Question: I've recently upgraded to R# 7.1 and I'm having this problem where the 'To Property With Backing Field' action displaces my backing fields and moves them to the top of the class.
Example:
: Define an auto property:
'''
public class MyClass
{
//... Lots of members here
public int MyNewProperty {get;set;} // <- Create auto Property
}
'''
: ReSharper's "To Property With Backing Field"

'''
public class MyClass
{
//... Lots of members here
private int _myNewProperty; // <- Backing field immediately above property
public int MyNewProperty
{
get
{
return _myNewProperty;
}
set
{
_myNewProperty = value;
}
}
}
'''
'''
public class MyClass
{
private int _myNewProperty; // <- Backing field on top of the class
//... Lots of members here
public int MyNewProperty
{
get
{
return _myNewProperty;
}
set
{
_myNewProperty = value;
}
}
}
'''
I've already been playing with 'Type Members Layout' configuration by commenting the "instance fields" part, like this:
'''
<!--instance fields-->
<!--<Entry>
<Match>
<And>
<Kind Is="field"/>
<Not>
<Static/>
</Not>
</And>
</Match>
<Sort>
<Readonly/>
<Name/>
</Sort>
</Entry>-->
'''
But I still get the same behavior.
How can I prevent this behavior and revert it to the V6.X one?
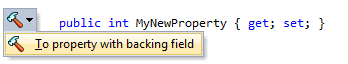
Answer: <URL> is the comment
in Russian from JetBrains developer. The article is devoted to R# 8 release. He said that placing private fields together at the beginning is much more common use case than placing it near property. He advised to open ticket in their feedback system. Moreover, he said that maybe they introduce such setting in version 8.1.
In short, it is not possible now.